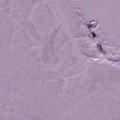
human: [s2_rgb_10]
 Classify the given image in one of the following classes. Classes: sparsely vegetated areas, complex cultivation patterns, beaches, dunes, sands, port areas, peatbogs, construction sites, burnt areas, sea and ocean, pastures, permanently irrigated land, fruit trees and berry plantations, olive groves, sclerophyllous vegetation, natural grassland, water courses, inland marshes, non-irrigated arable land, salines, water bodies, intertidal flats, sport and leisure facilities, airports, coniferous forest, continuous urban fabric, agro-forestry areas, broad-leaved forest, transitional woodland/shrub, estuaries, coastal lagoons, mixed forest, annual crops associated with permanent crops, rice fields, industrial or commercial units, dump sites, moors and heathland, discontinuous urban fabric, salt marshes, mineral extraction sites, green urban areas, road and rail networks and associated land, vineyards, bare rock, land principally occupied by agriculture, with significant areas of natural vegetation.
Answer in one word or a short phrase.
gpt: sea and ocean